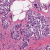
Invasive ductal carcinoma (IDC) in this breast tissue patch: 1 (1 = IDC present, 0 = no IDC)